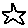
Label: star